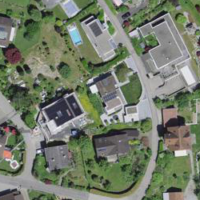
EUNIS habitat code: 55
Species observed at this site:
Allium ursinum
Vicia sepium
Polyommatus icarus
Cydonia oblonga